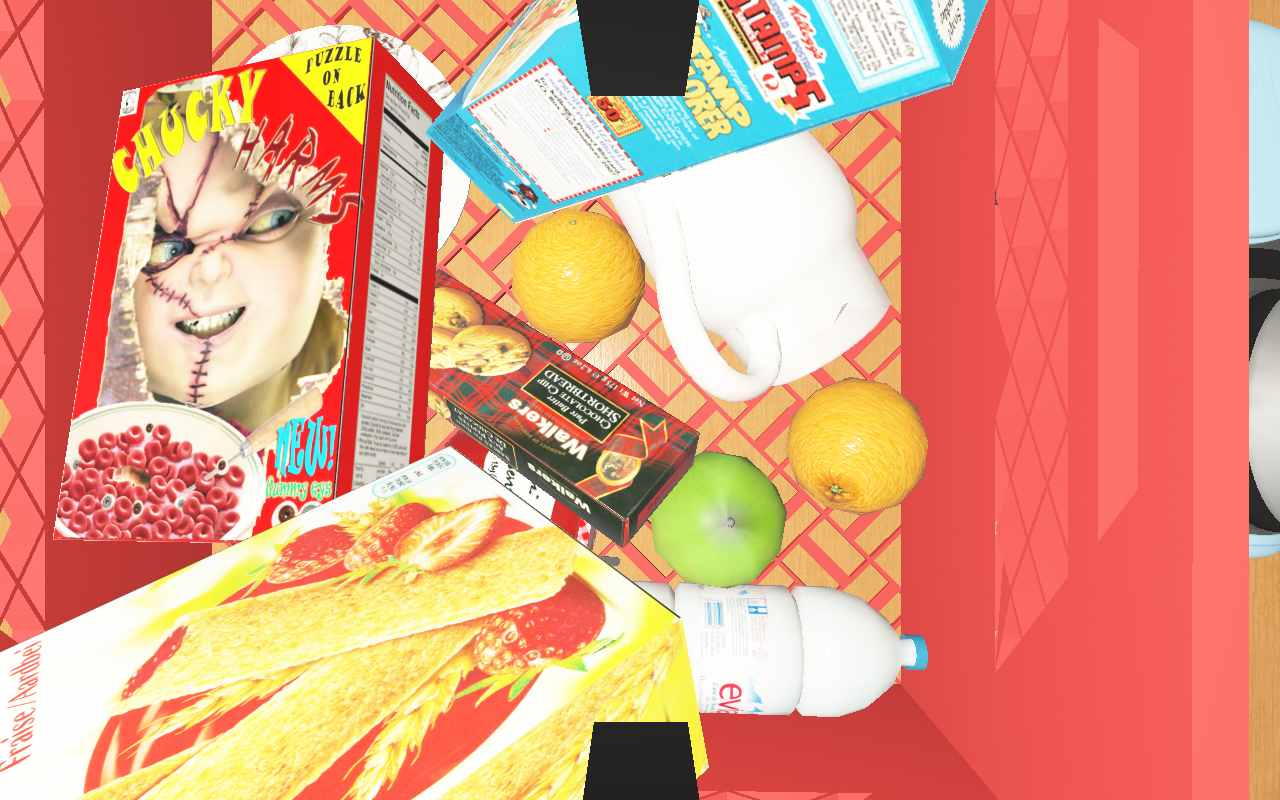
Objects in the scene:
carafe
water bottle
apple
apple
orange
orange
plate
wineglass
jam jar
cereal box
biscuit box